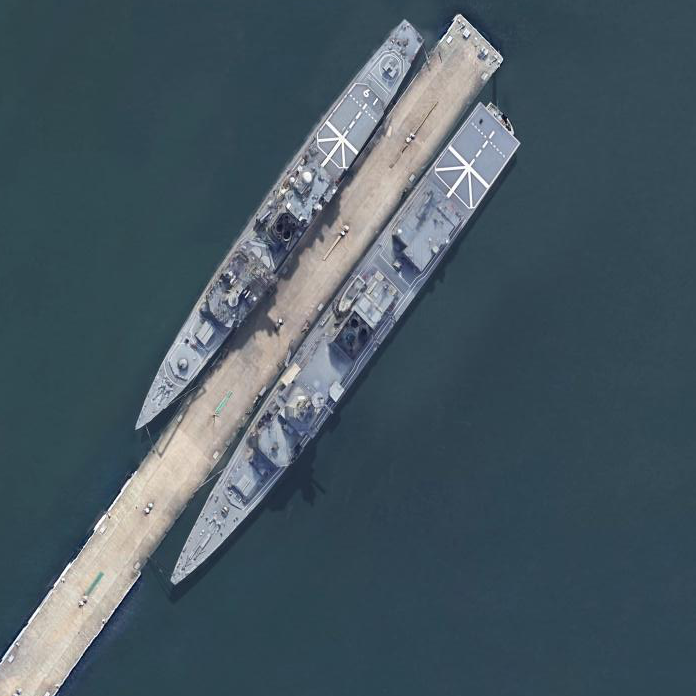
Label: cruiser